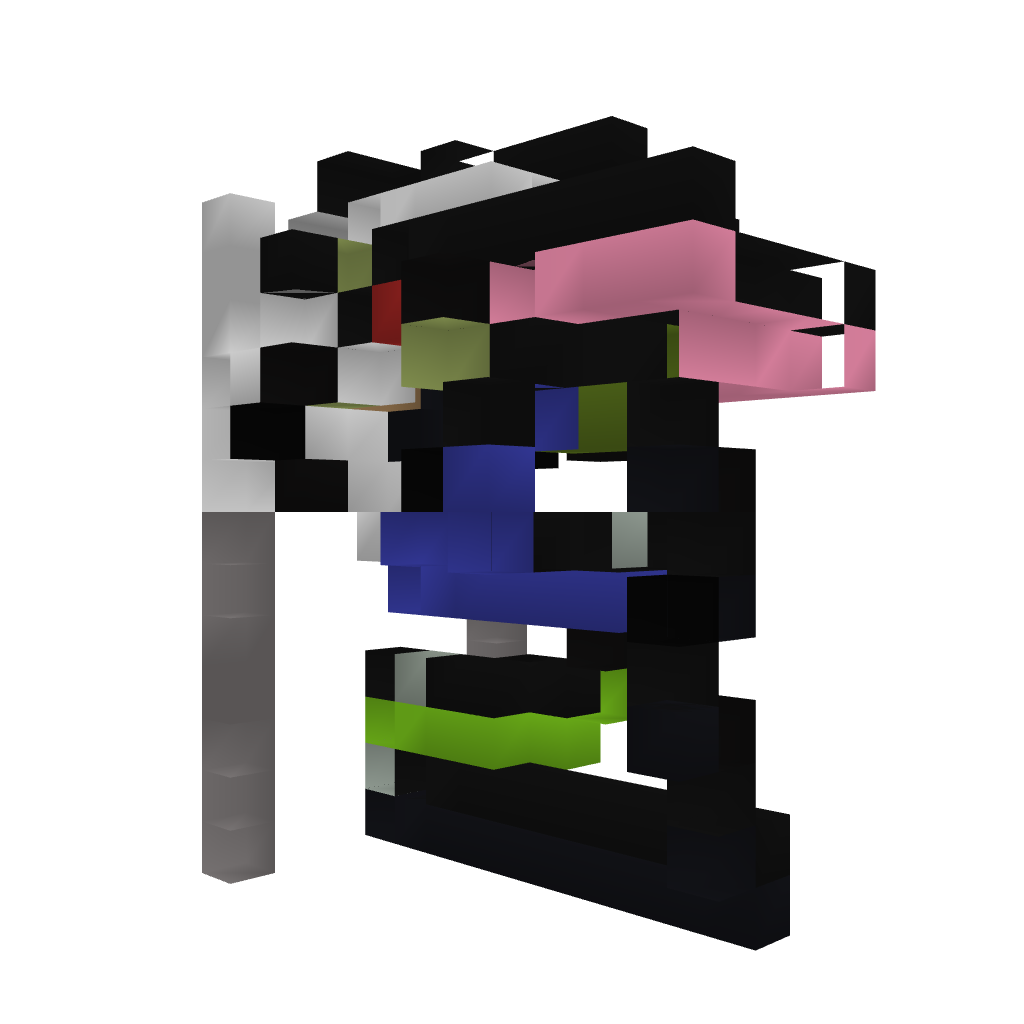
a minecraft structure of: PVP/Adventure Lobby Basic Cabine